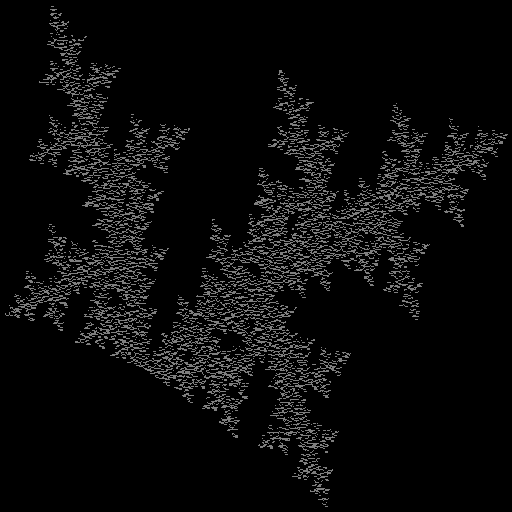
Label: a3